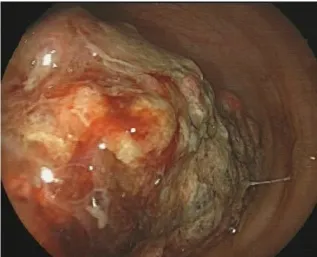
The colonoscopy shows a mass blocked the lumen of the descending colon, and ,the endoscope could not pass.
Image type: endoscopy (gi_endoscopy)